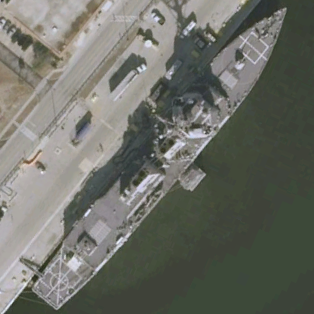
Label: destroyer